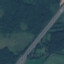
Land use / land cover: Highway